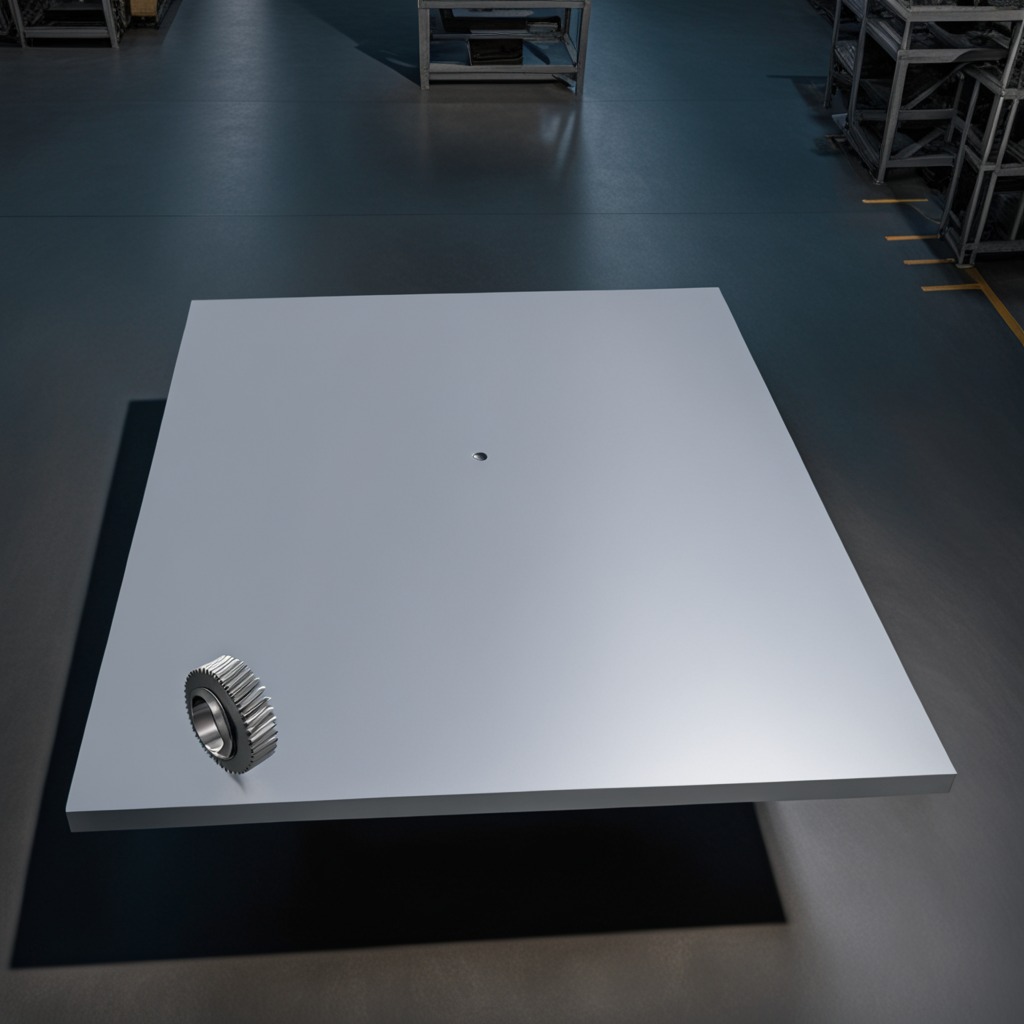
A steel gear with teeth is lying on a clean empty table in a basement in the evening.